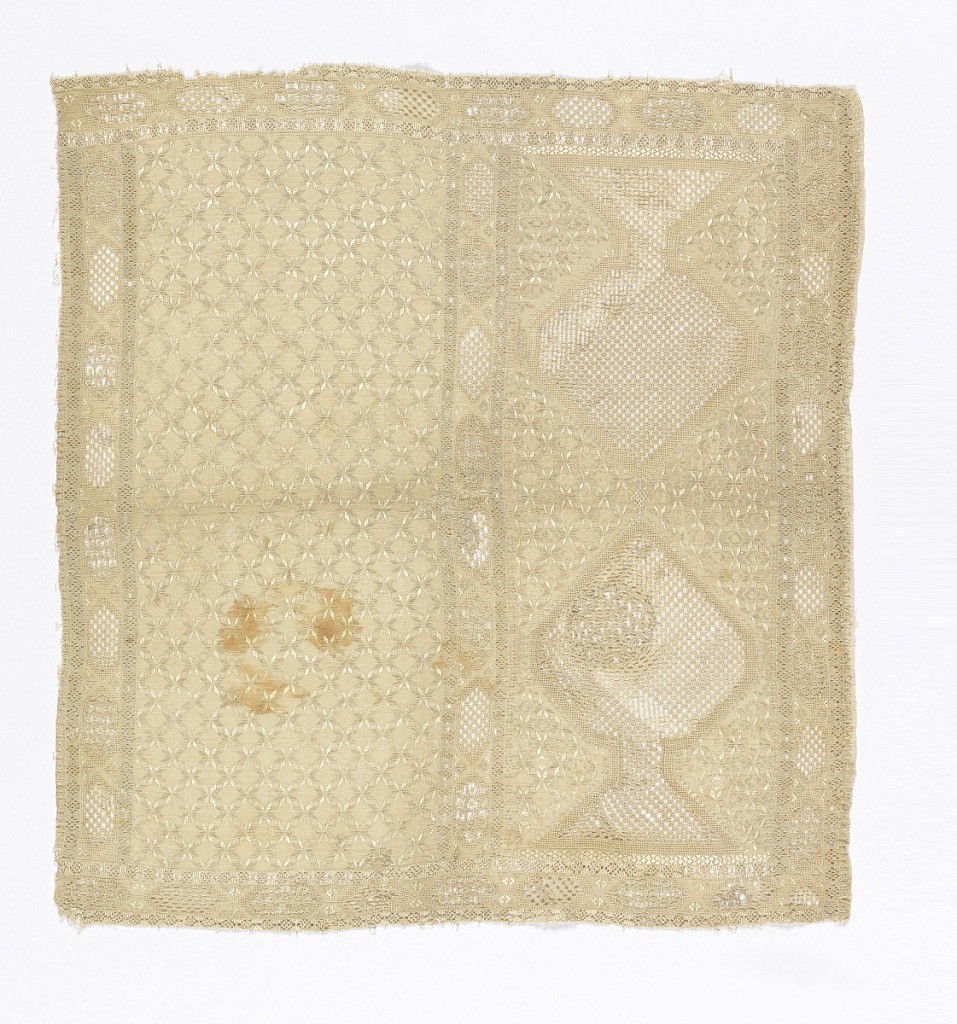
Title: Panel
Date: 19th century
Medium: silk on cotton Technique: embroidery
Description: Square divided into two parts: one showing tree-like forms in openwork and the other showing a series of eight pointed stars arranged in crossing diagonal lines. Entire piece surrounded by a border with hexagons in openwork. The stitches used are counted running and lace stitches.